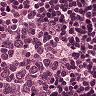
Metastatic tissue present: no